Field crop: maize
Growth stage: 2
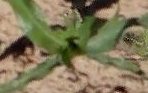
Species: maize